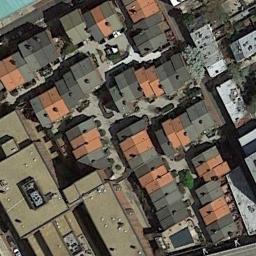
Label: residential